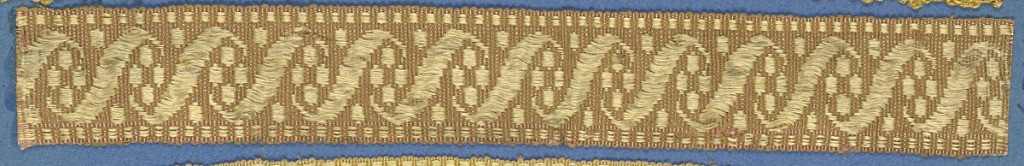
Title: Trimming
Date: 19th century
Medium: silk Technique: woven
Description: Pink and yellow trimming fragment in a design of a central band with four-petal flowers separated by curving lines and between broken borders.